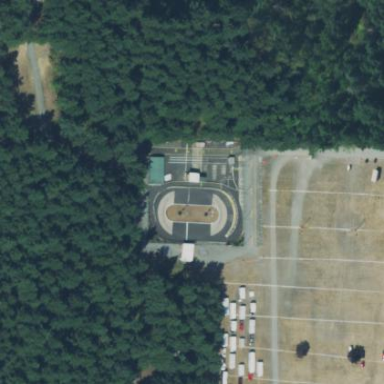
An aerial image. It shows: Raceway for motor sports.